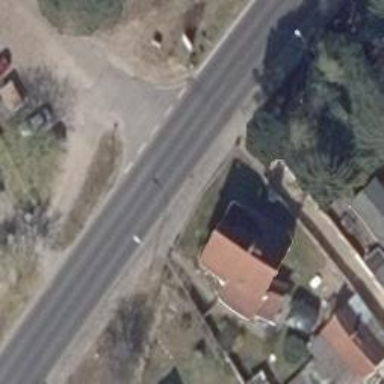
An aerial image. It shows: Secondary road with asphalt surface.